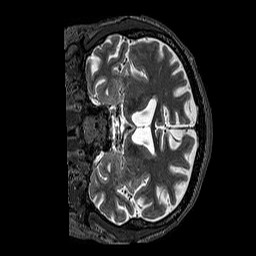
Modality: T2w
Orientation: coronal
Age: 62
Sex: male
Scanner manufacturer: siemens
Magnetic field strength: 3 T
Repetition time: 3.2 s
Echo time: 0.567 s